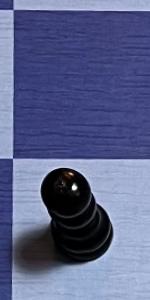
Label: Pawn_Black